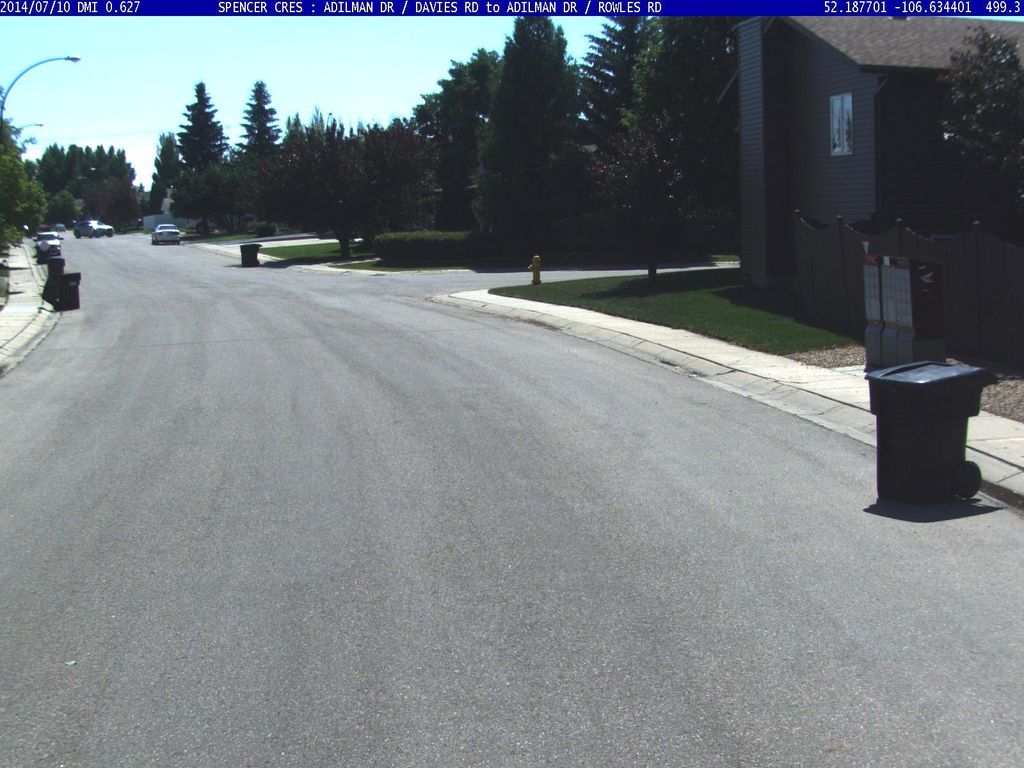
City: saskatoon